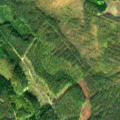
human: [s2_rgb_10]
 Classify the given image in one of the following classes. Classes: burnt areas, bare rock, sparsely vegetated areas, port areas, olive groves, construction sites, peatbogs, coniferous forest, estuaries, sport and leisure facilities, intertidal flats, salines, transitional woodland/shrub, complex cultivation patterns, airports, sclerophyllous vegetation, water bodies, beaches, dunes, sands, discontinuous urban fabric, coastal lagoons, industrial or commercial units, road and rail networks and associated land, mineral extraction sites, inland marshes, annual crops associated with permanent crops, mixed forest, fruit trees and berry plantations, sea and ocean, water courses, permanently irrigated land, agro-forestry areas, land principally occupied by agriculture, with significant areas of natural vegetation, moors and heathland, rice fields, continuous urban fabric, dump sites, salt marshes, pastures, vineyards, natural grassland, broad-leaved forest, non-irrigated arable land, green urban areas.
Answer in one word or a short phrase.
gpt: coniferous forest, mixed forest, transitional woodland/shrub